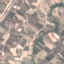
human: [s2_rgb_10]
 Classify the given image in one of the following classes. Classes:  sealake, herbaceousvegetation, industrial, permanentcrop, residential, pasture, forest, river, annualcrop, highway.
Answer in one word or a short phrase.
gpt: PermanentCrop